Aerial crown-view tile of a tropical tree (Barro Colorado Island, Panama), acquired 20240813:
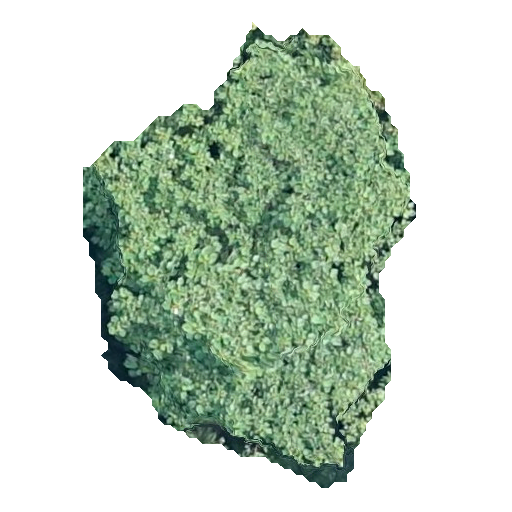
Species: Ochroma pyramidale
GBIF accepted scientific name: Ochroma pyramidale
Crown area: 158.156 m²